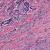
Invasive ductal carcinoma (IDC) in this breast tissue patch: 1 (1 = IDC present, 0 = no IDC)